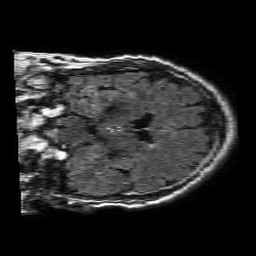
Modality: FLAIR
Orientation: coronal
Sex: male
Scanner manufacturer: philips
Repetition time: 11 s
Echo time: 0.125 s